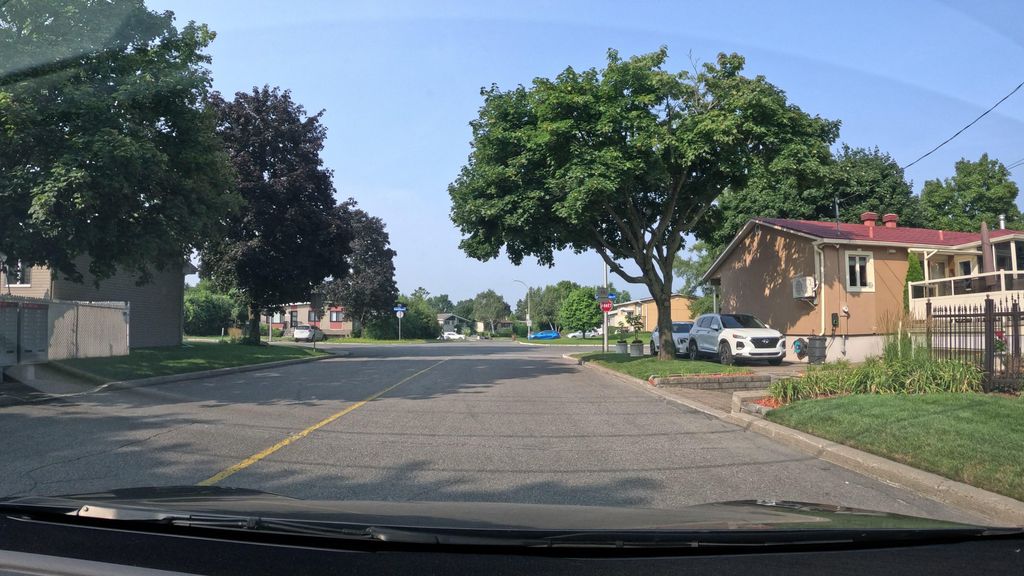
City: montreal